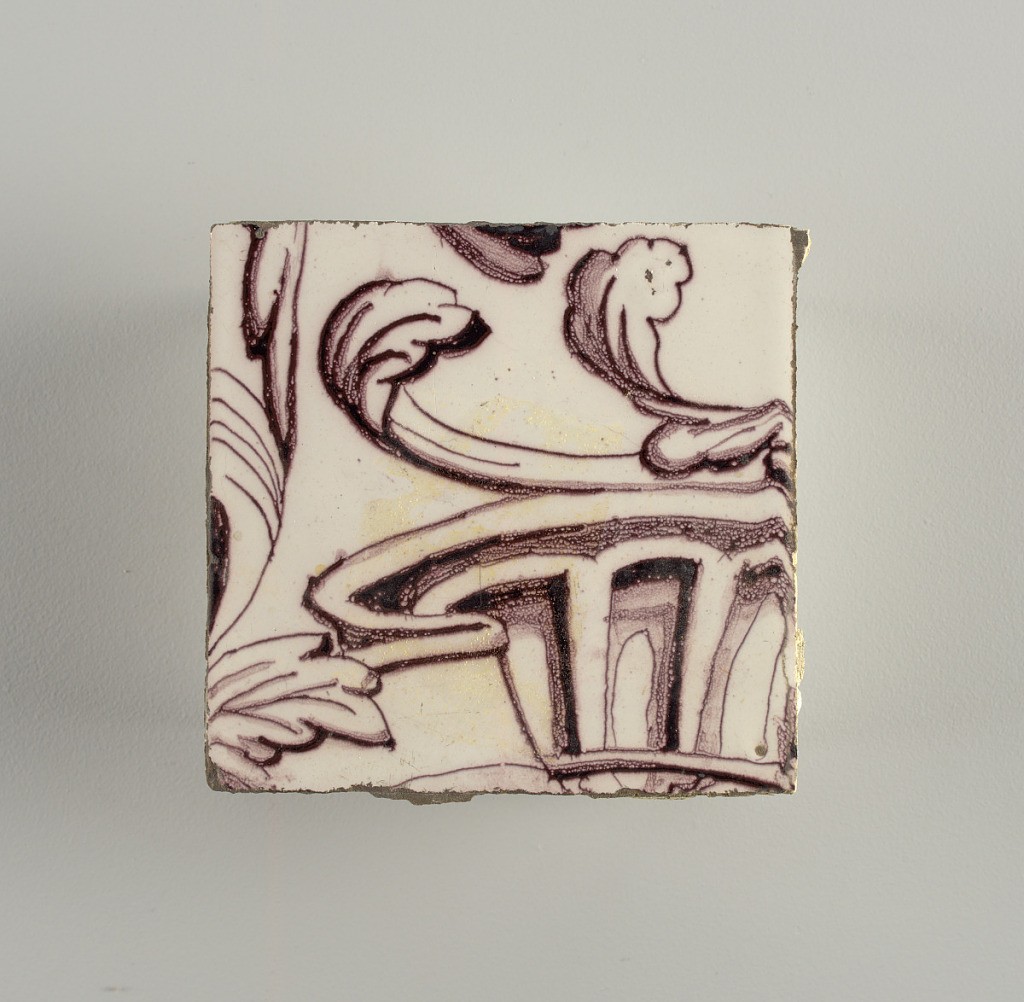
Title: Tile wall facing
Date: ca. 1725
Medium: Tin-glazed earthenware, underglaze
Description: Horizontal rectangle.  Thirty tiles wide and twenty-three tiles high with opening for fireplace eleven tiles wide and ten high.  Foliage arabesques disposed about three vertical axes from which are emphazised by urns at center and right, and at left by the figure of a standing woman carrying an infant on her arm and accompanied by two children.